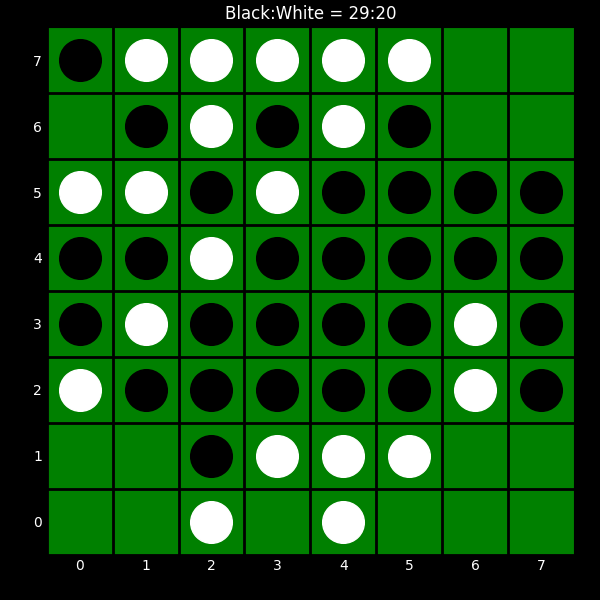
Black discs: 29
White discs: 20